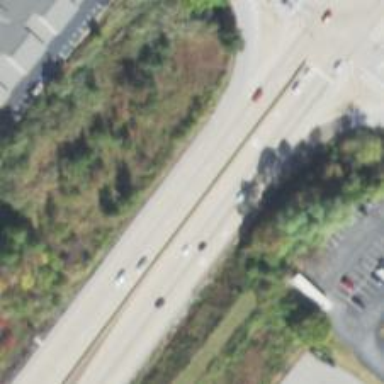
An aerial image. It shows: Trunk highway with expressway features.